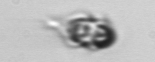
Label: Mesodinium